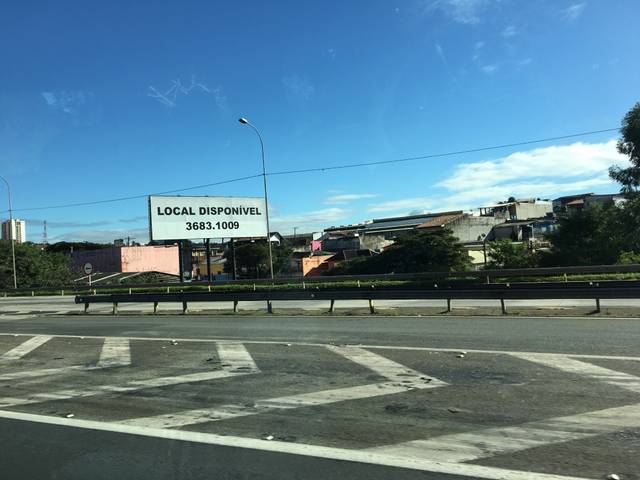
Region: Brazil
Coordinates: -23.52, -46.774